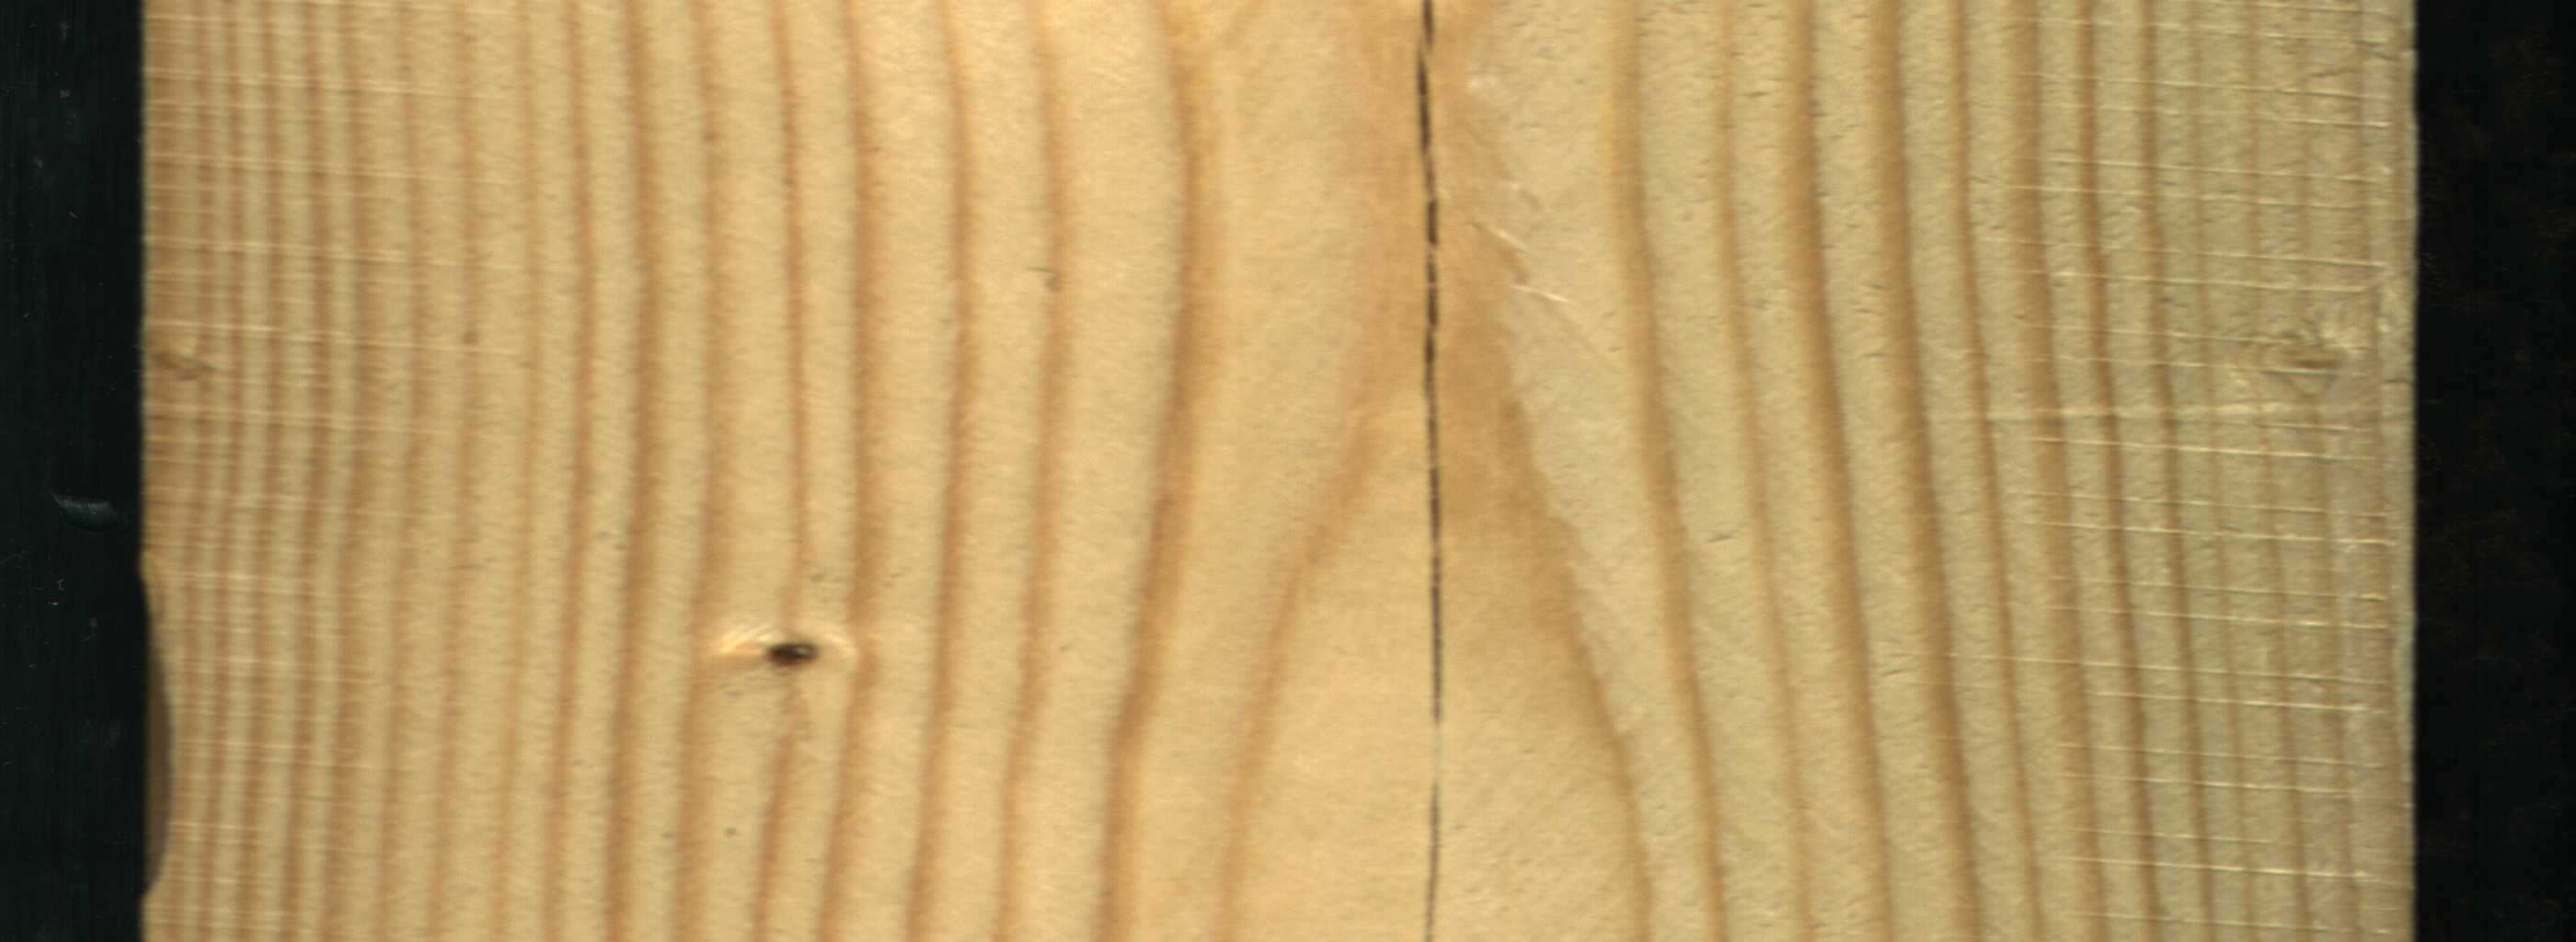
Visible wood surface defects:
Crack
Dead_Knot